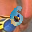
Label: 6